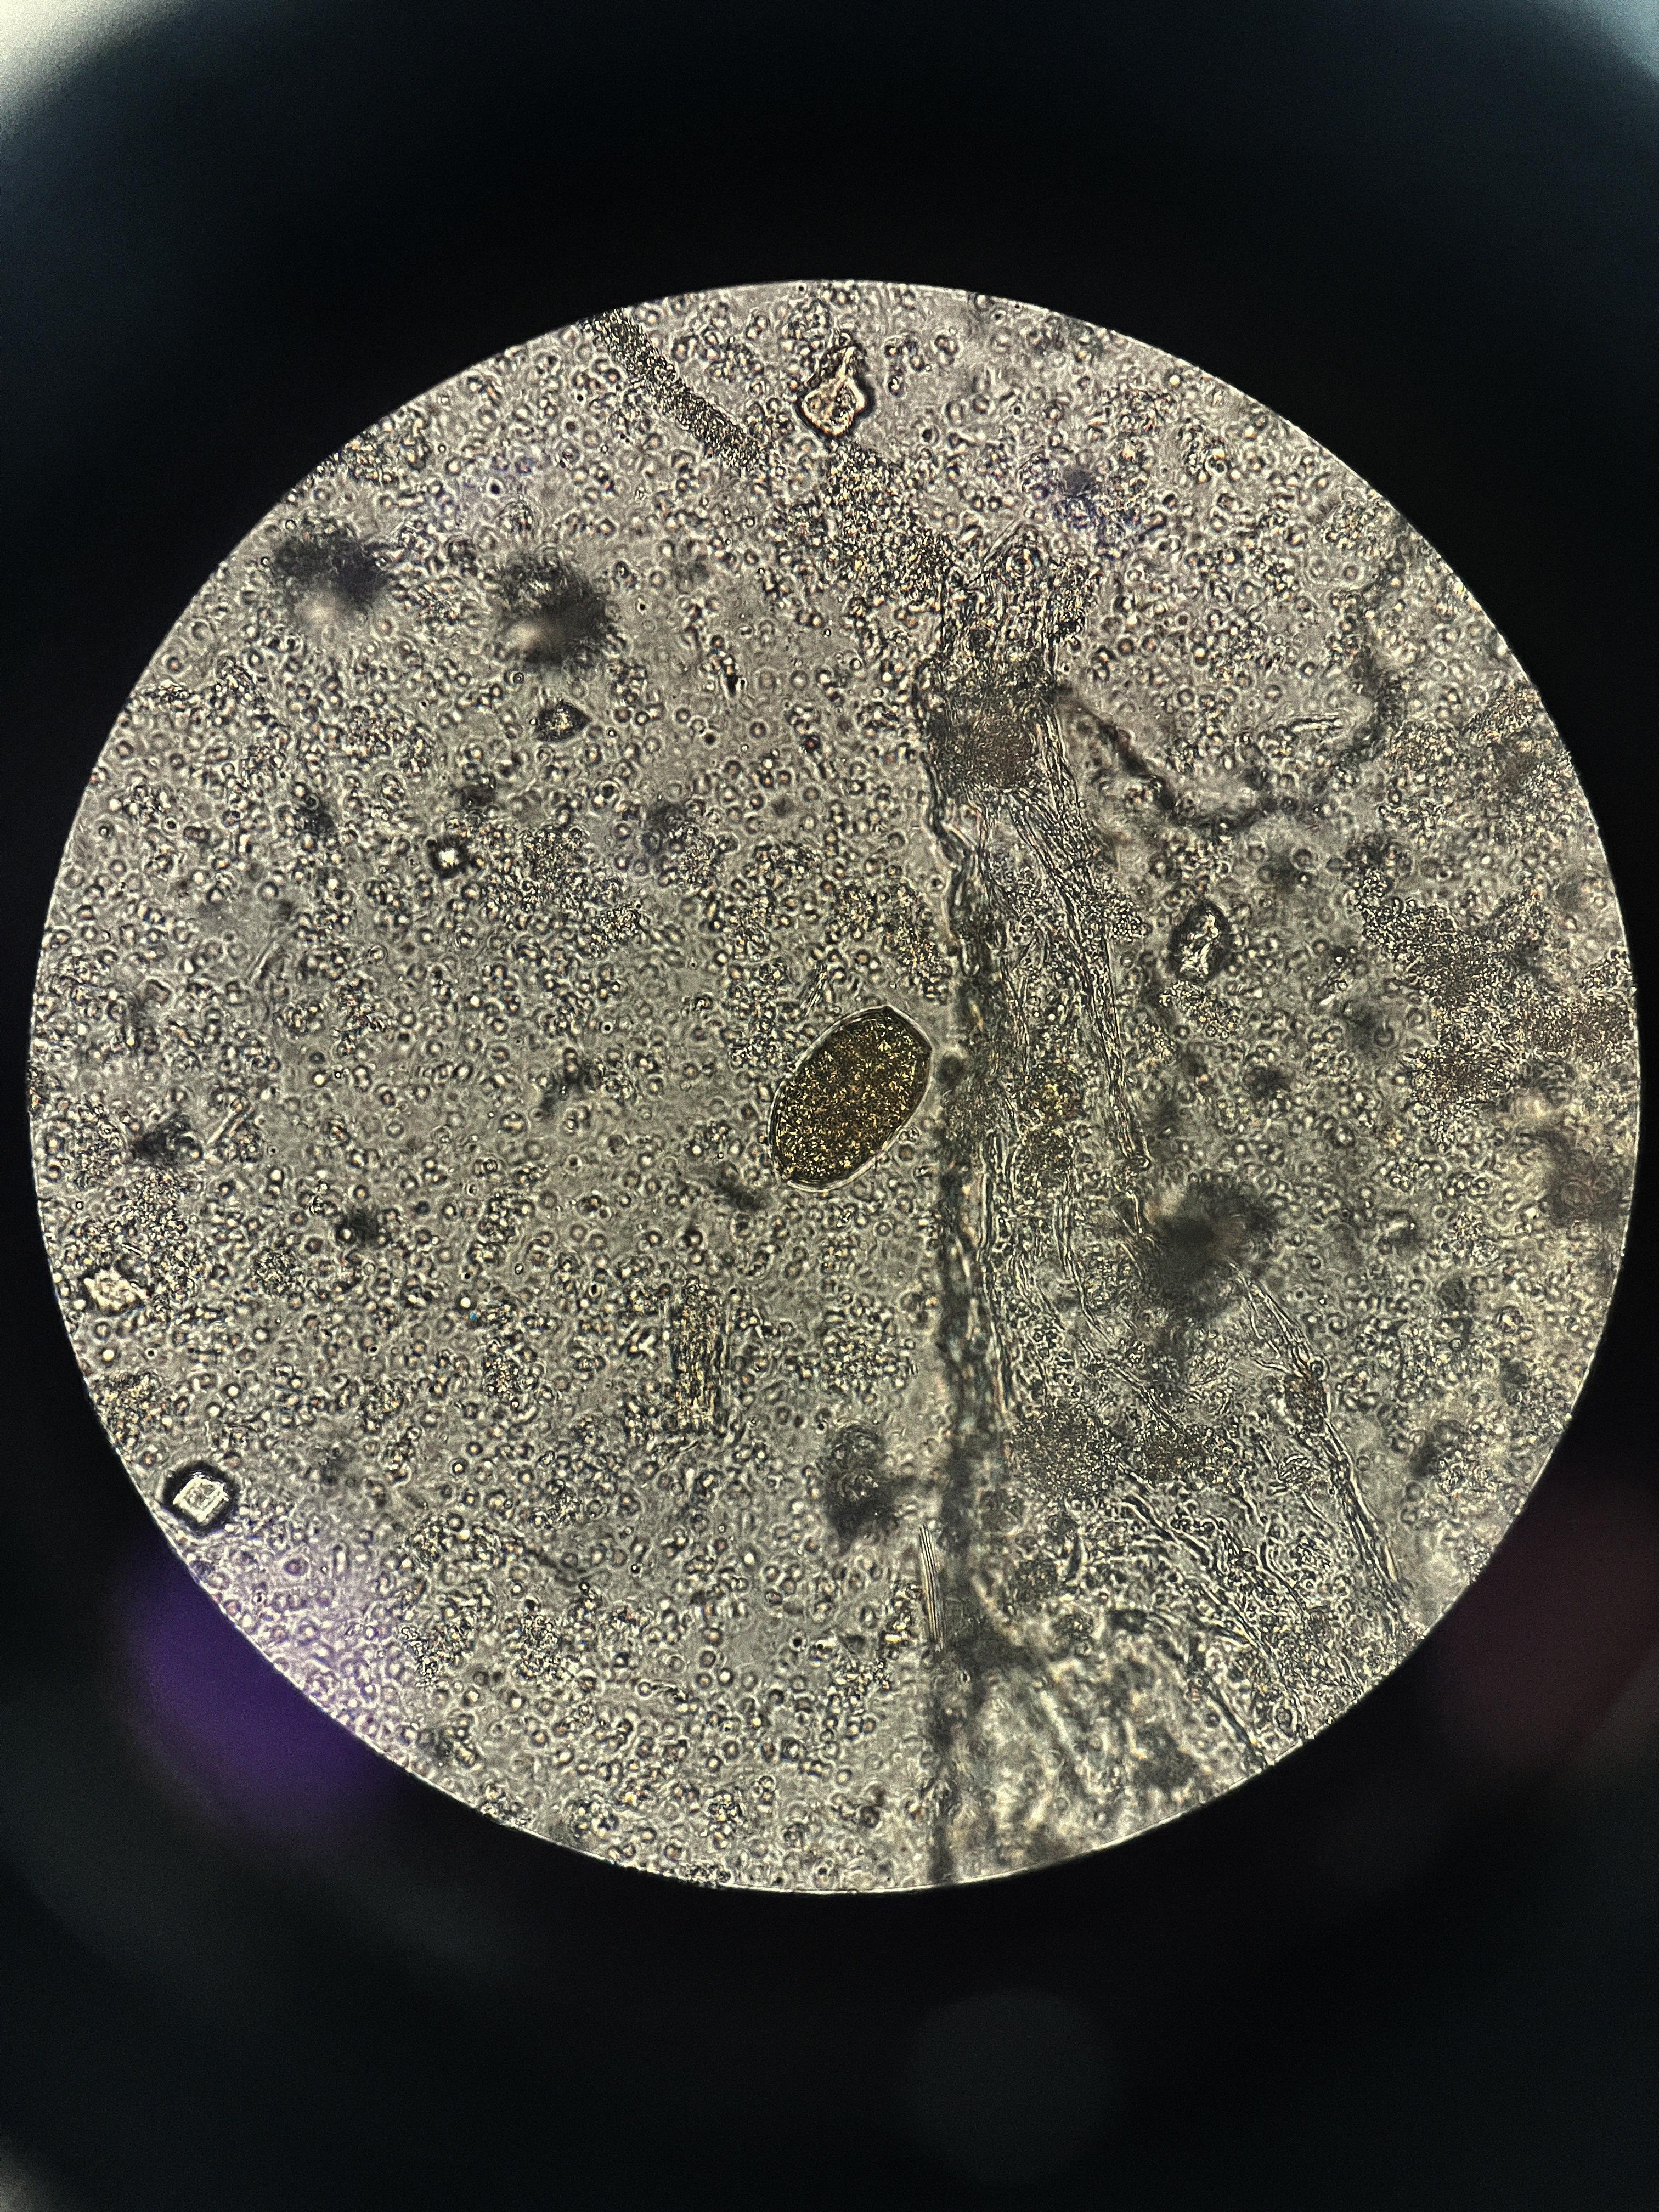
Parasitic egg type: Paragonimus spp